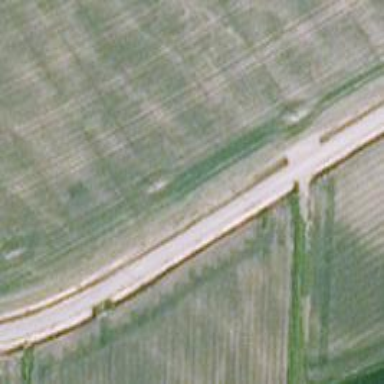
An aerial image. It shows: Unclassified road.